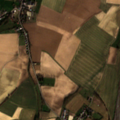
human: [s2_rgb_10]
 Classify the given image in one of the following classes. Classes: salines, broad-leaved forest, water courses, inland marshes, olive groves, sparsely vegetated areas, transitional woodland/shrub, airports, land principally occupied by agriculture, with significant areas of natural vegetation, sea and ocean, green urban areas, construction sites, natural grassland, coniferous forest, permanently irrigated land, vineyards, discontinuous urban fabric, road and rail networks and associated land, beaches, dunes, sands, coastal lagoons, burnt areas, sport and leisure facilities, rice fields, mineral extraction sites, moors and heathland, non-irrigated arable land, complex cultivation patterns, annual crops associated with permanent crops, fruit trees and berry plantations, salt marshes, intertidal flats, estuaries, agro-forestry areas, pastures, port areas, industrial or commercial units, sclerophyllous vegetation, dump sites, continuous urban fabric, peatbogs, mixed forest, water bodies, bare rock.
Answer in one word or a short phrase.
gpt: discontinuous urban fabric, non-irrigated arable land, pastures, complex cultivation patterns